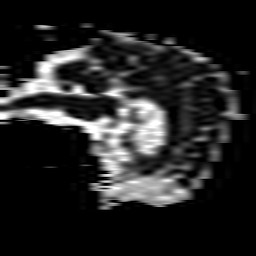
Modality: ADC
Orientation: sagittal
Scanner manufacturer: philips
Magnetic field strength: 1.5 T
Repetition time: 3.431 s
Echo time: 0.06241 s